Current action and preconditions to check: trajectory_clear

Your task: For each precondition in the list above, predict whether it will hold at this action.

Consider the current scene as observed from the mobile robot's camera, and analyze the predicted future states of all dynamic agents (e.g., people, animals, vehicles, or any moving entities) within the NEXT SECOND.

IMPORTANT: Only answer "very likely" if you are absolutely certain—based on strong, clear evidence—that a dynamic agent will violate the precondition in the predicted future state. Do NOT answer "very likely" for unlikely, ambiguous, or low-probability risks.

Ask yourself for each precondition: Is there a high probability, with clear and convincing evidence, that the predicted future states of any dynamic agent will interfere with the predicted future state of the currently executing action within the NEXT SECOND, causing that precondition to fail?

Assess the risk level based on these predictions. Use "likely" or "very likely" if motions create a clear risk of interference.

Use "neutral" or "improbable" if agents are nearby but their predicted paths are clearly diverging or non-conflicting.

Failure Risk Categories: "very improbable", "improbable", "neutral", "likely", "very likely"

Answer Format: Output ONLY the probability_of_failure value from these categories: "very improbable", "improbable", "neutral", "likely", "very likely"

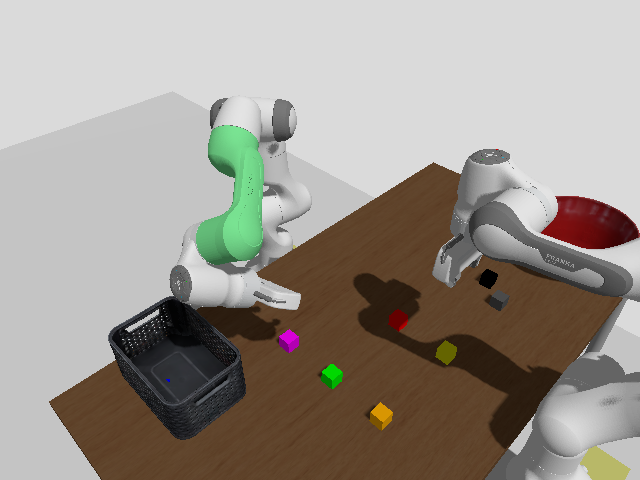

Answer: very improbable